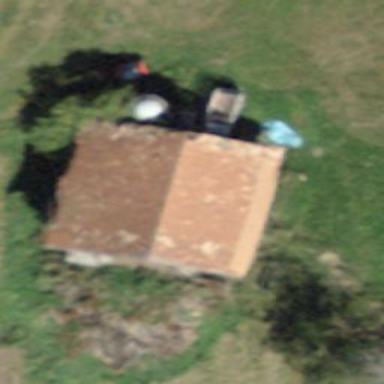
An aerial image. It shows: Rural barn.